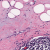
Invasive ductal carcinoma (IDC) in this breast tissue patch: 0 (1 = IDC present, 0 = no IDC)